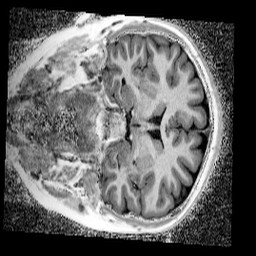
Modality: UNIT1_denoised
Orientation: coronal
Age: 12
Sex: female
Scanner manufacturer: siemens
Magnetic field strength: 3 T
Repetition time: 4 s
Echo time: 0.00299 s